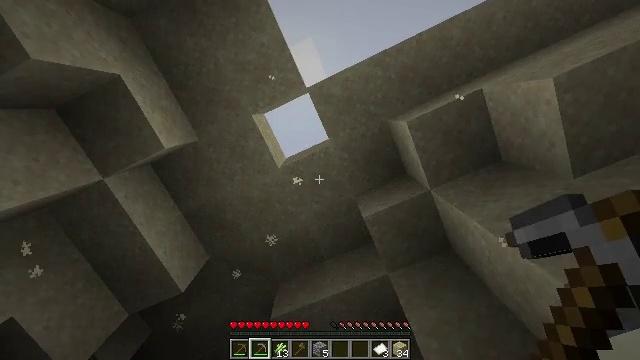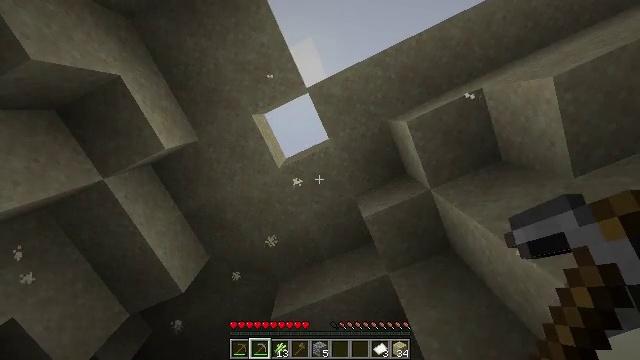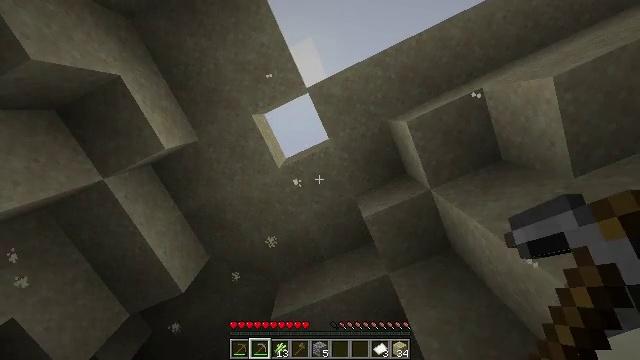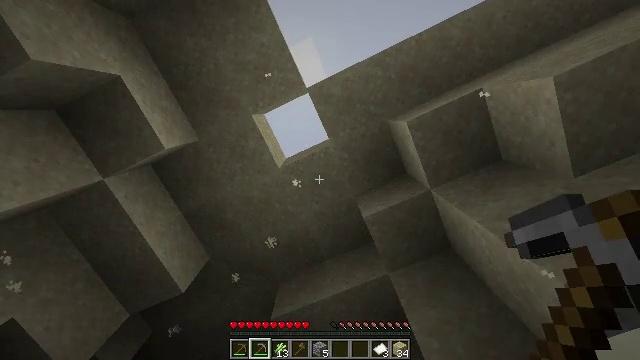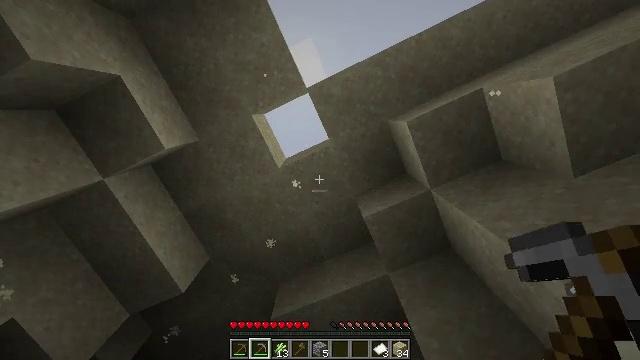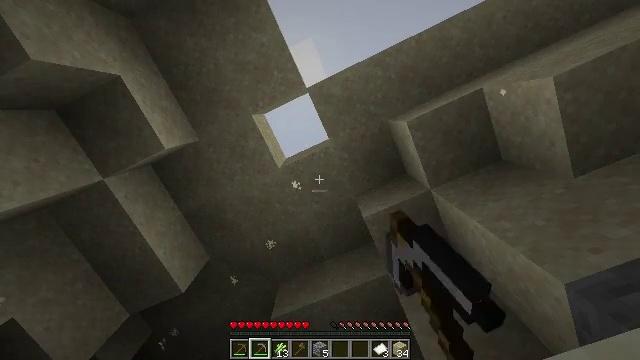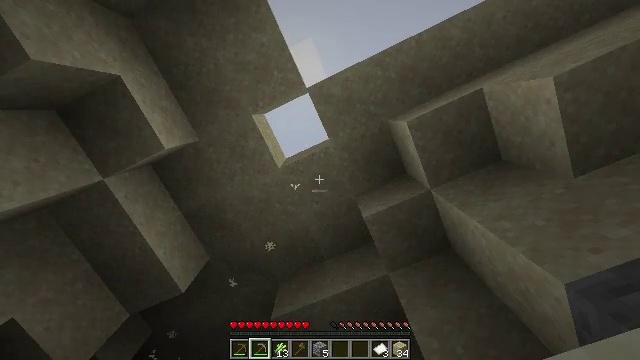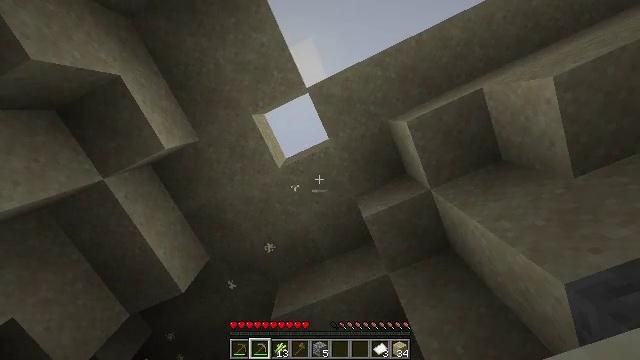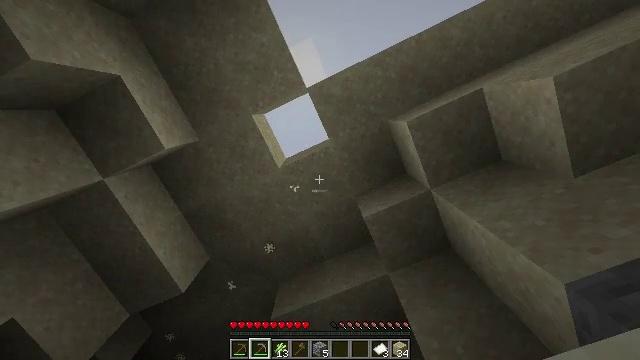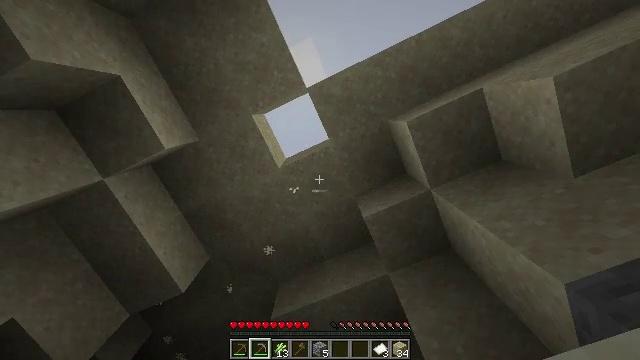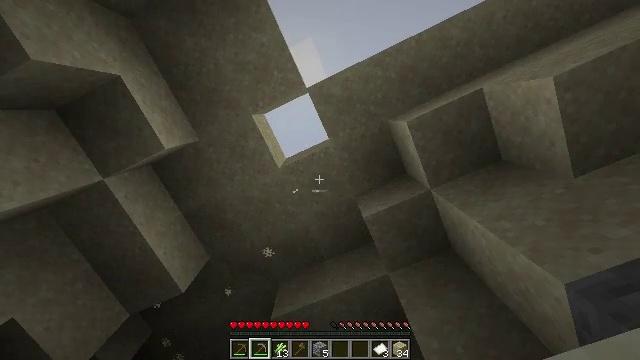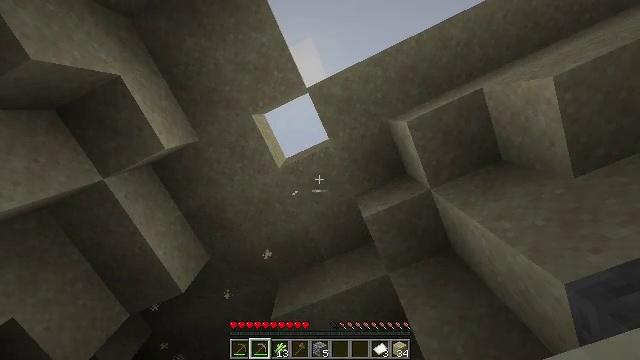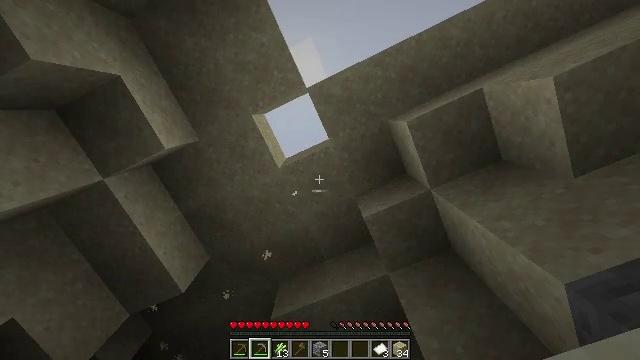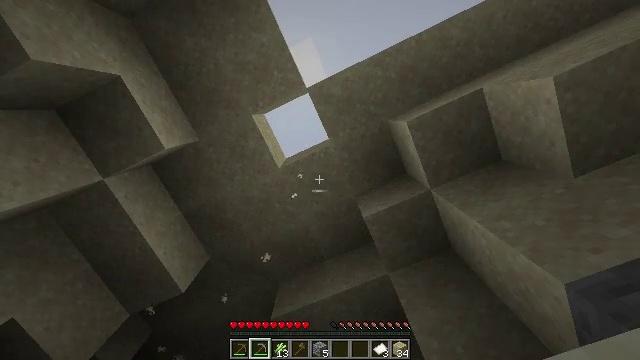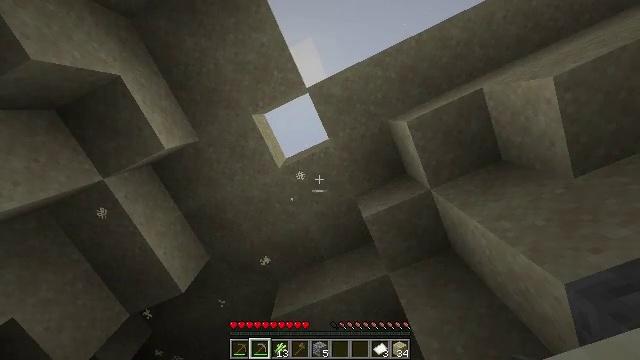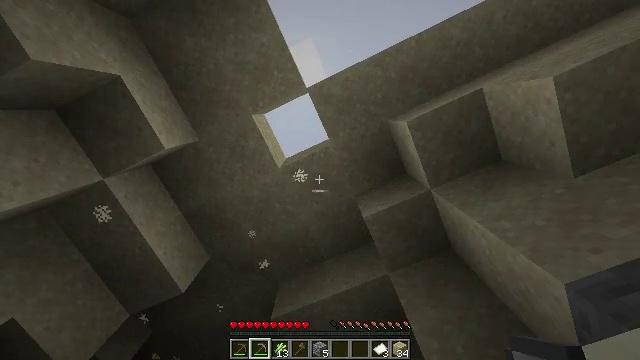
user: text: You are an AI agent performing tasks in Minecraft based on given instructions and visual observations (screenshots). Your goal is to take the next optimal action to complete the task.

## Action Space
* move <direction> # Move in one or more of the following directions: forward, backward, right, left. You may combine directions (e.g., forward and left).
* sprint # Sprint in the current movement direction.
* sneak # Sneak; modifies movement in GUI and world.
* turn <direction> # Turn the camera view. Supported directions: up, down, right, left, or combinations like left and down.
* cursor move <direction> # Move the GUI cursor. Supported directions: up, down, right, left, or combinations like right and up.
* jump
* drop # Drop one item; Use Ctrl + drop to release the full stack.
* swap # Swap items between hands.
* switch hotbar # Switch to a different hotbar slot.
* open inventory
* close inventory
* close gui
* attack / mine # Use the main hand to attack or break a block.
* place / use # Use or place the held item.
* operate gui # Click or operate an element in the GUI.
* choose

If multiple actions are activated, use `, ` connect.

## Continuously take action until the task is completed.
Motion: motion action
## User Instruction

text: Mine sand by the water.
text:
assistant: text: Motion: attack / mine
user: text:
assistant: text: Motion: no_op
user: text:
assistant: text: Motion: no_op
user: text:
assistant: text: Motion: attack / mine
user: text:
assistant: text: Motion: attack / mine
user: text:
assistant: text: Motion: attack / mine
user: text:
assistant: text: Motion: attack / mine
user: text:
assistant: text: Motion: attack / mine
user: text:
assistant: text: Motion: attack / mine
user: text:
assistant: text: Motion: attack / mine
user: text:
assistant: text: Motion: attack / mine
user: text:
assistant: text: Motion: attack / mine
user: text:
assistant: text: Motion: attack / mine
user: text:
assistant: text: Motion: no_op
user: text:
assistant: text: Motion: no_op
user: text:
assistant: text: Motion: turn right and down
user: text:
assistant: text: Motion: turn right and down
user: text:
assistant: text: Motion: turn right and down
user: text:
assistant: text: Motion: turn right and down
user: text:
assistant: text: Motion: turn right and down
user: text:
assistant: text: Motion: turn down
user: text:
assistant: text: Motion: turn down
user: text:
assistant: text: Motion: no_op
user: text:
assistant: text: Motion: no_op
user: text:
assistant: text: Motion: no_op
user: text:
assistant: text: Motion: no_op
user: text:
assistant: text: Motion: no_op
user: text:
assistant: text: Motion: no_op
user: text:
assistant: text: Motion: turn left and down
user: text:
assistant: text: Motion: turn left and down